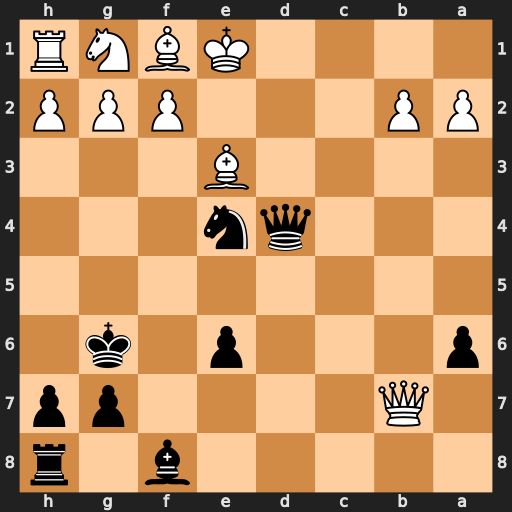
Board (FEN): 5b1r/1Q4pp/p3p1k1/8/3qn3/4B3/PP3PPP/4KBNR
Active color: b
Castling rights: K
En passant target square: -
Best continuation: Bb4+ Qxb4 Qxb4+